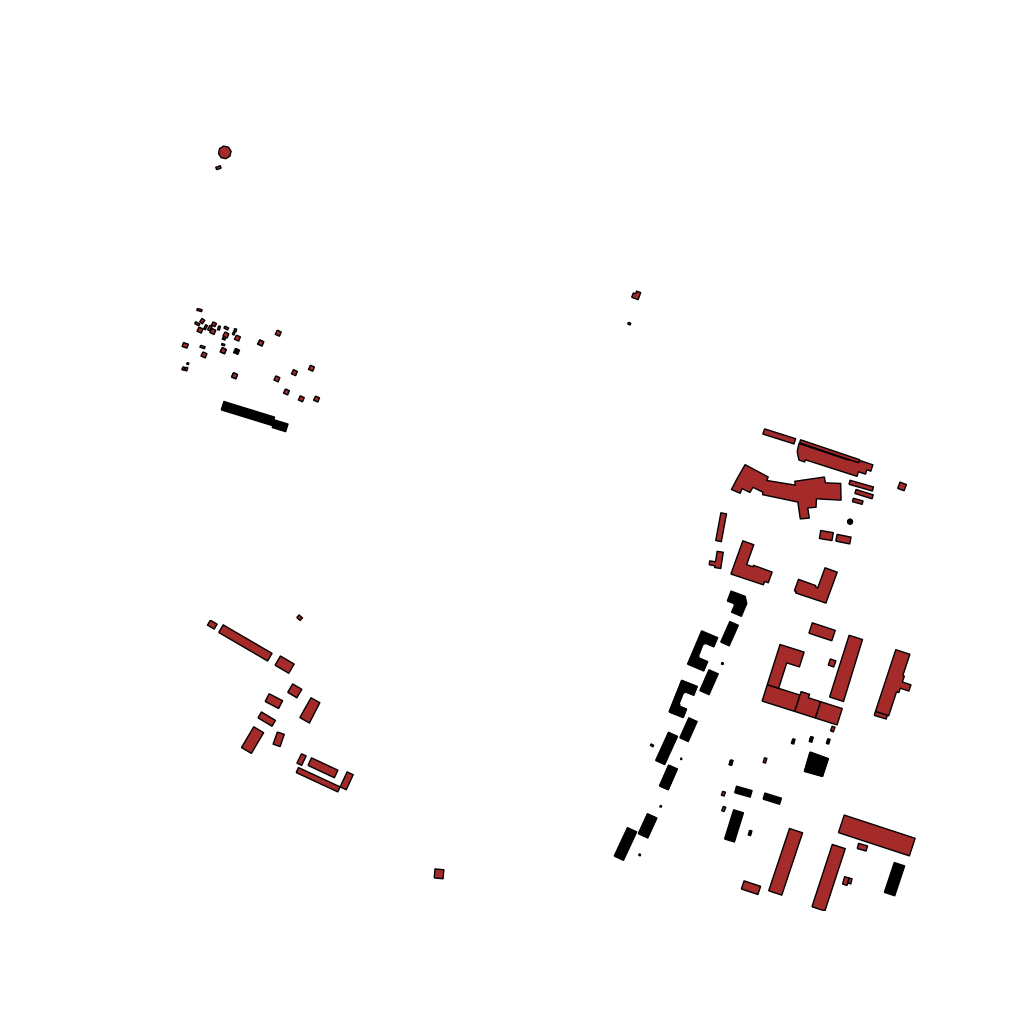
Tags: overhead vector_map, agriculture, industrial, recreation, residential, special, historical, modern, soviet, individual_rise, low_rise, density_1, Building, Facility, 1.0 km²